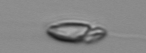
Label: Katodinium_or_Torodinium